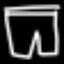
Label: pants